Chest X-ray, PA view. Patient: 52 years old, sex M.
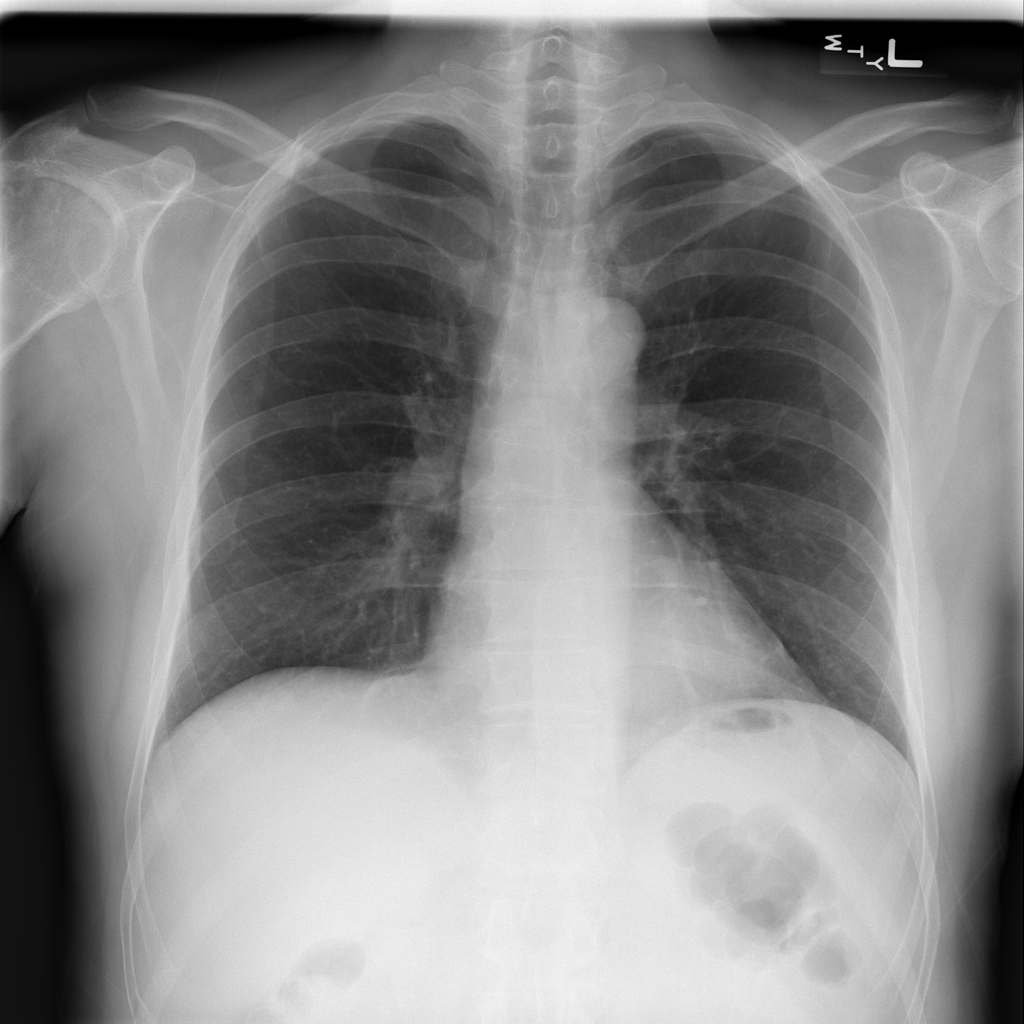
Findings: No Finding